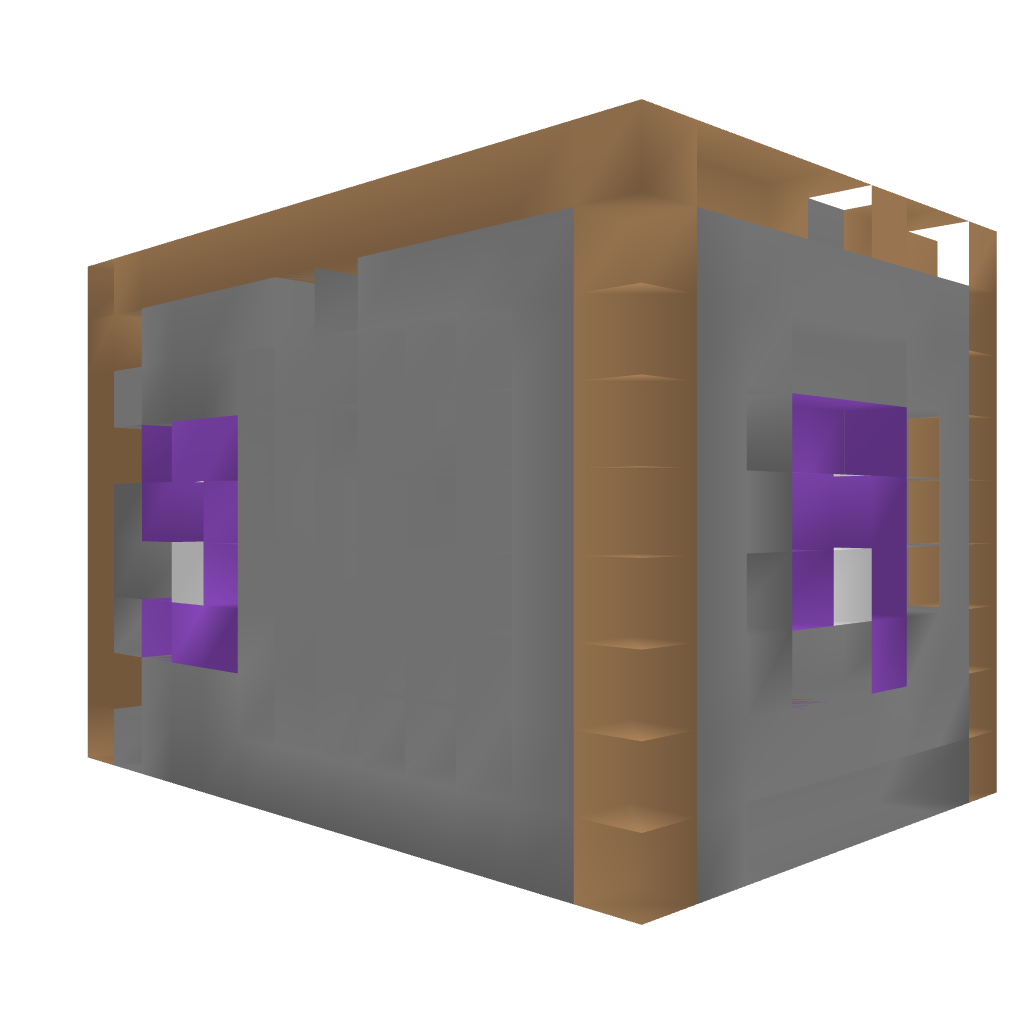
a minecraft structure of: Trading Room blocked structure with purple entrance and door in the center